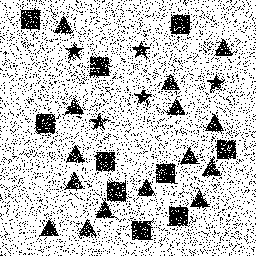
Squares: 10
Triangles: 15
Stars: 5
Total shapes: 30